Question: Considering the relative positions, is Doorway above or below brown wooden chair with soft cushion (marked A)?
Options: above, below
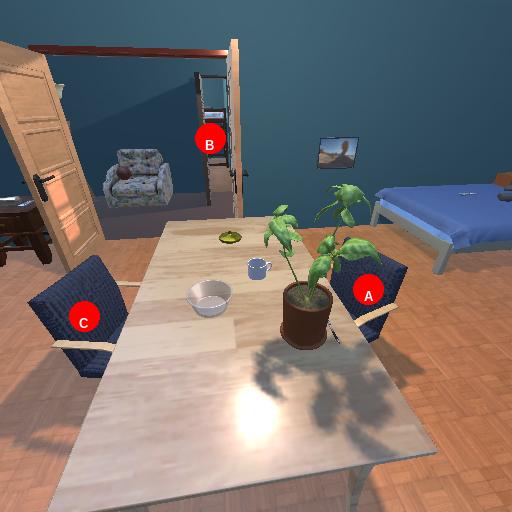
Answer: above